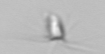
Label: Calciopappus